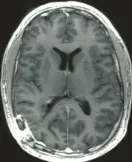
(A-D) Preoperative magnetic resonance imaging (MRI). Enhancing lesion in the lateral ependymal surface of the right lateral trigone measuring 1.7 x 1.4 x 1.2 cm. The medial border is intimately associated with the adjacent choroid plexus. Surrounding vasogenic edema in the periventricular white matter of the right parietal lobe. (A-C) T1-weighted imaging post-gadolinium contrast representative axial, sagittal, and coronal images, respectively.
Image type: radiology (mri)